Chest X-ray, PA view. Patient: 40 years old, sex F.
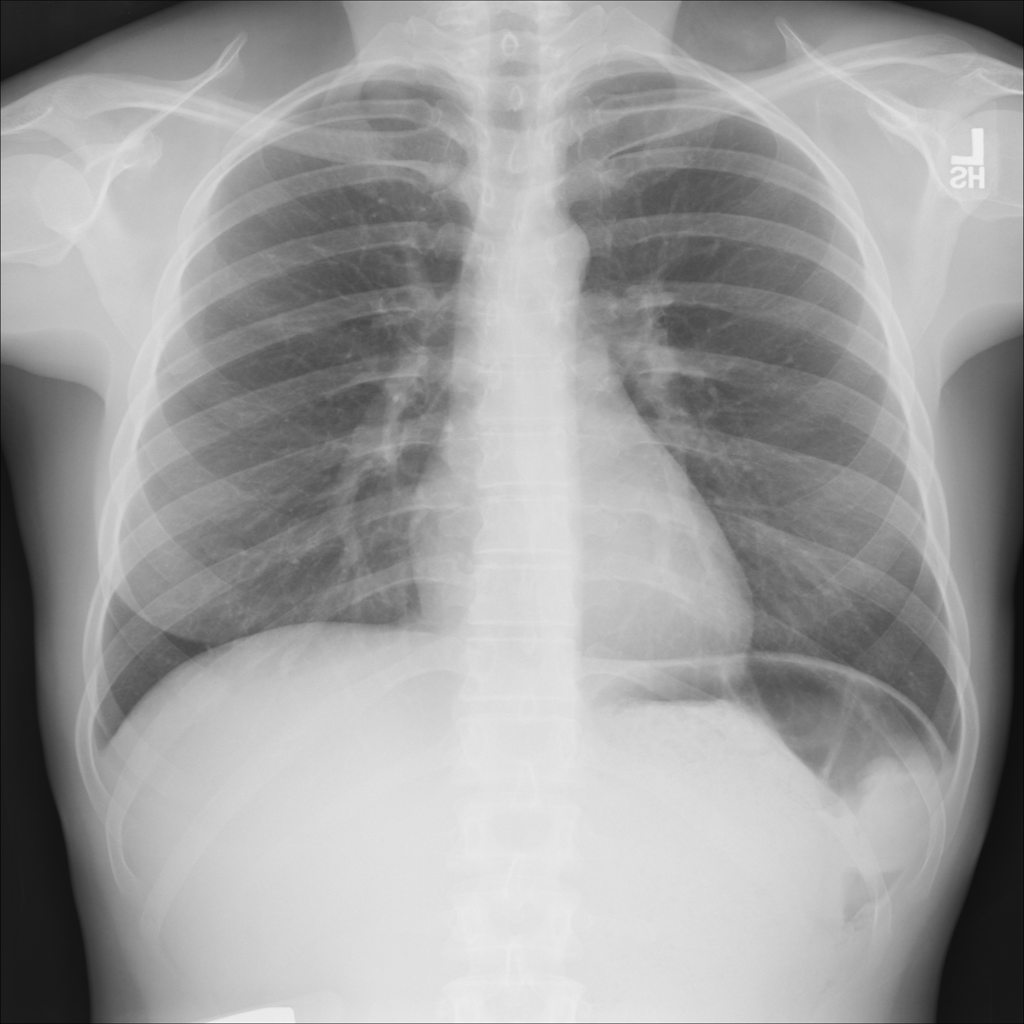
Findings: No Finding